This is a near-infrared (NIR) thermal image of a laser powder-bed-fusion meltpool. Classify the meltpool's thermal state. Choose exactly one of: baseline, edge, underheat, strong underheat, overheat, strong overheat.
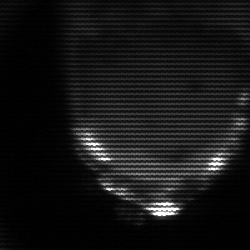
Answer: edge